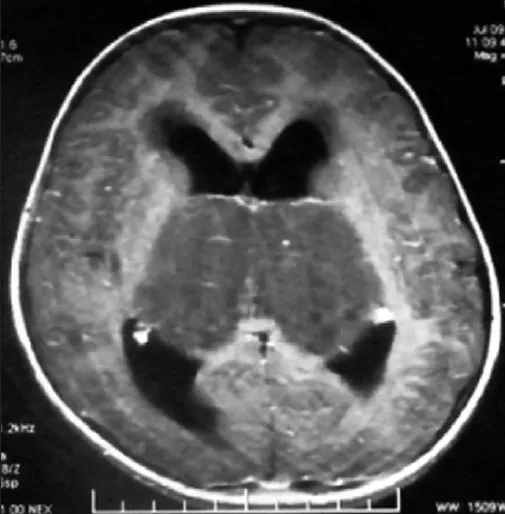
MR scan of head on gadolinium administration showing no enhancement.
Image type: radiology (mri)